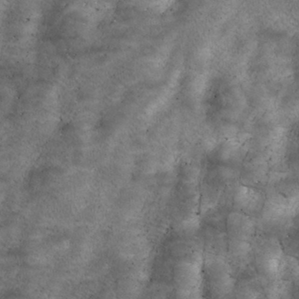
Label: non_frost